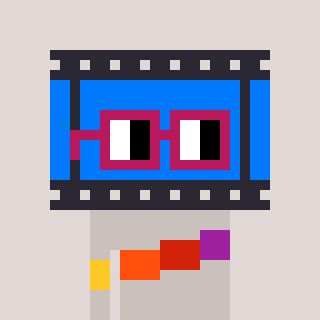
a pixel art character with square dark red glasses, a film strip-shaped head and a foggrey-colored body on a warm background